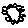
Label: sun